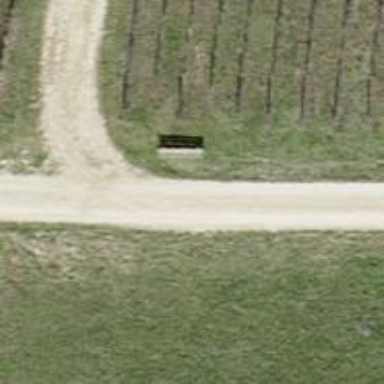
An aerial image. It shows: Bench.